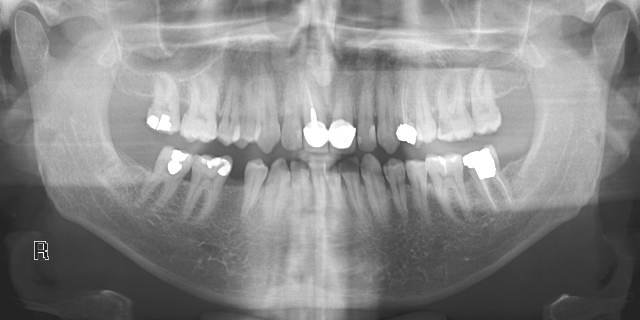
adult